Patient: sex F, age 34
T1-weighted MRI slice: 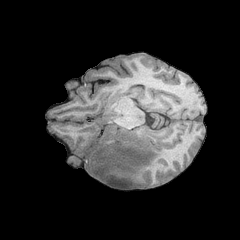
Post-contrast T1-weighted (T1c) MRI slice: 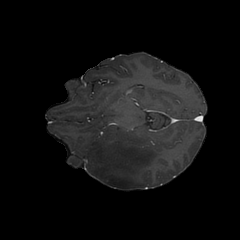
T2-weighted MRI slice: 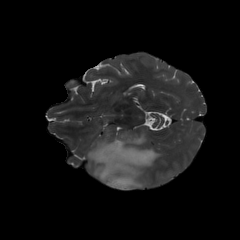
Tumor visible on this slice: yes
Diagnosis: Astrocytoma, IDH-mutant
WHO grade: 3